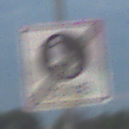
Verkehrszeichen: EndeFussgaengerzone
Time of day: SunriseSunset
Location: Outdoor (Nature)
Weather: PartlyCloudy
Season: NotSpecified
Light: Natural